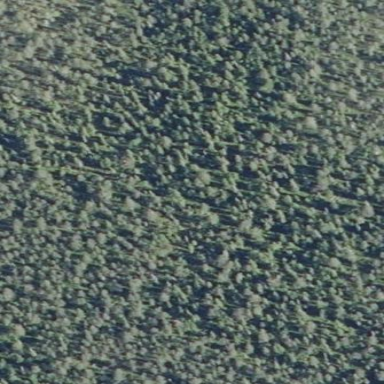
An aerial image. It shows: Woodland with needle-leaved trees.